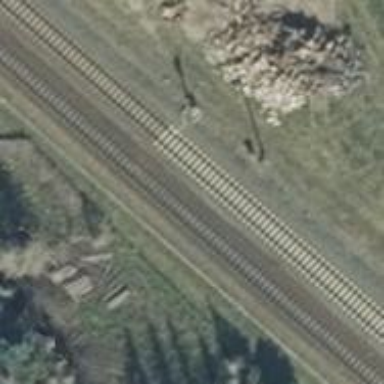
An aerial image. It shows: Railway signal.